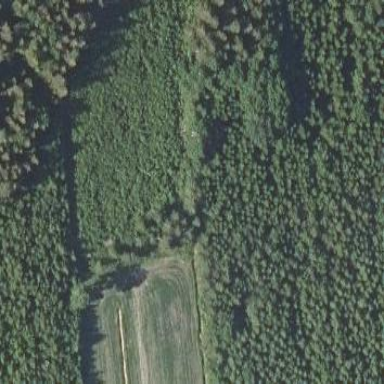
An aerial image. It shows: Forest with broadleaved trees that are deciduous.